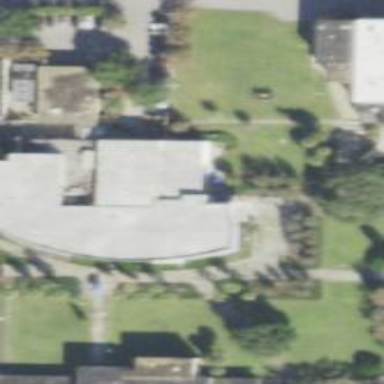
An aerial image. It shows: College building.